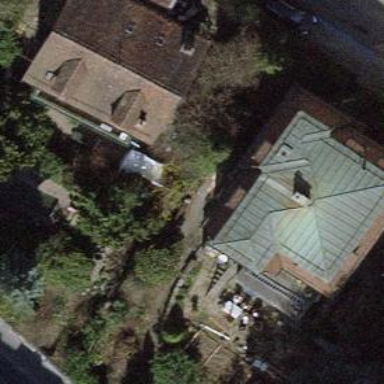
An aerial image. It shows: Quadruple saltbox roof shape on apartment building.